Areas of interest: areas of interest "Soccer Field"
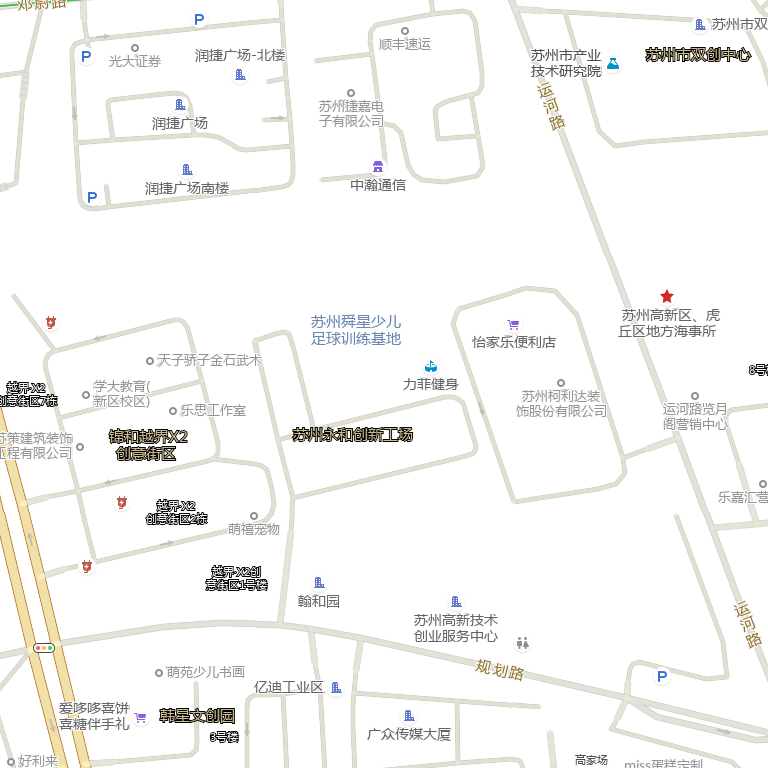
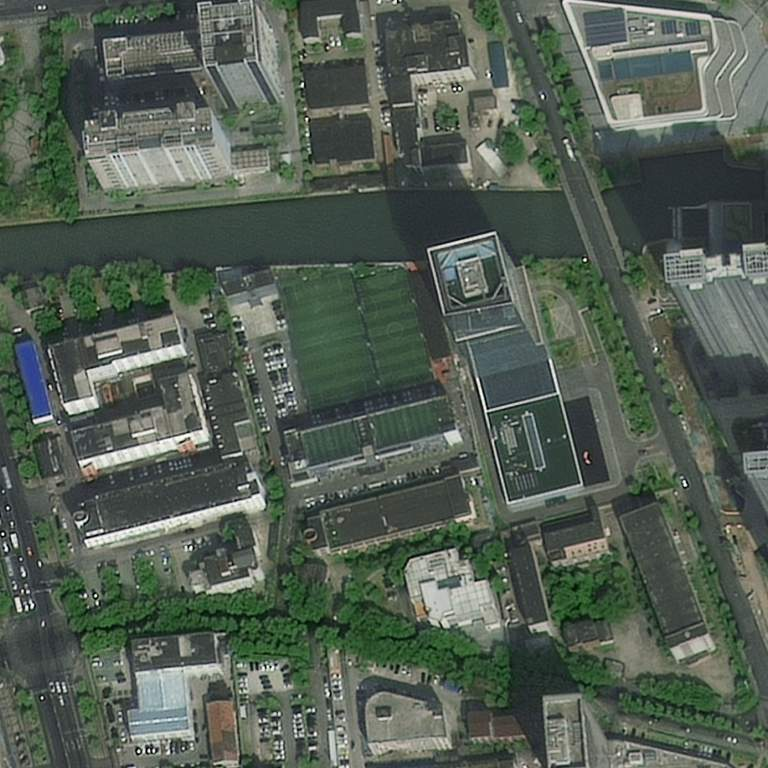